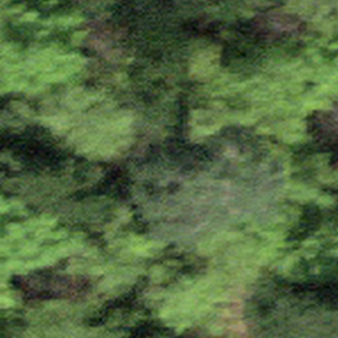
Label: other